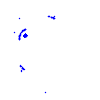
Particle: kaon